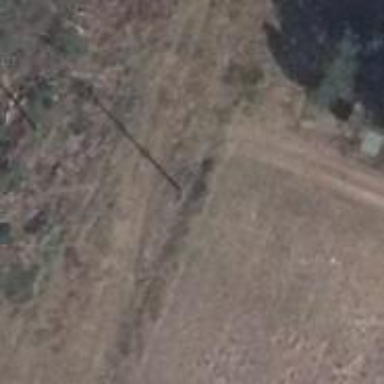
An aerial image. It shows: Power pole.